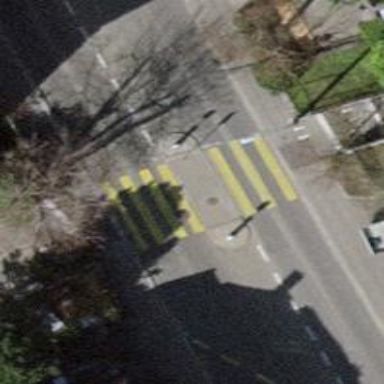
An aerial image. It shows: Uncontrolled zebra crossing with central island.